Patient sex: M
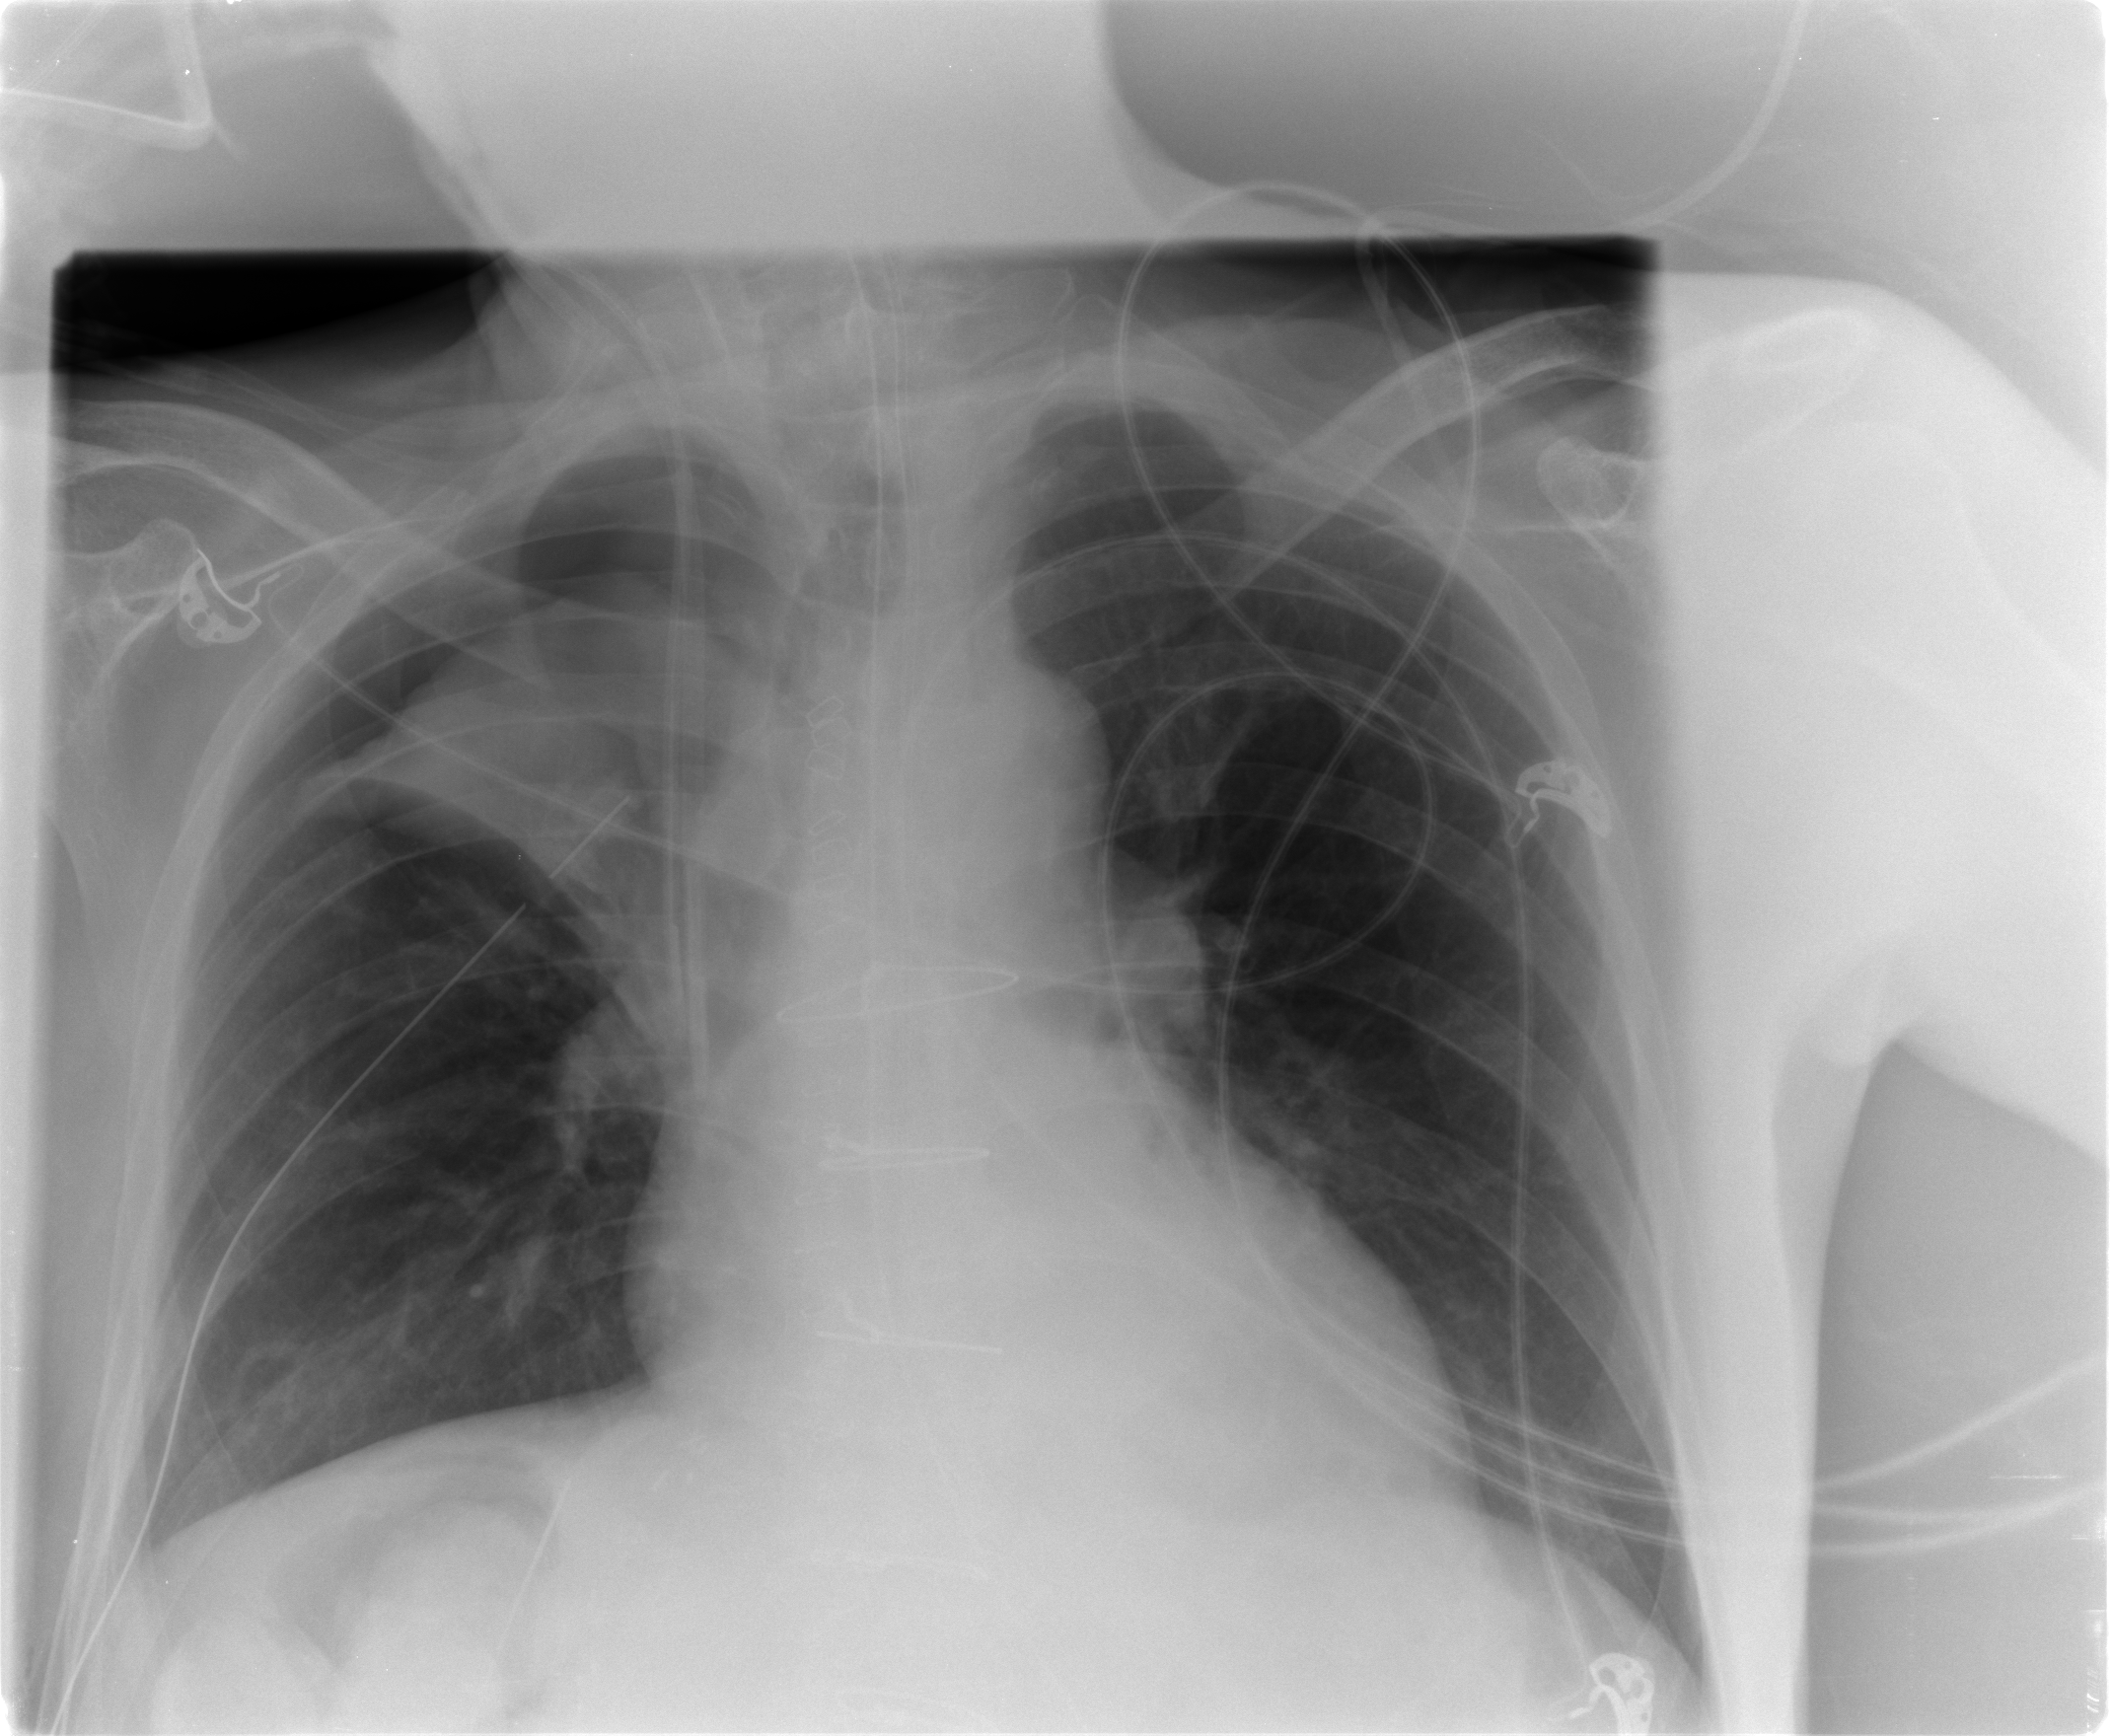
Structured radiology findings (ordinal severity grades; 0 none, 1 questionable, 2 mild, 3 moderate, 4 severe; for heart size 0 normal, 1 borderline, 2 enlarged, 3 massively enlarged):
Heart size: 1
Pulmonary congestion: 1
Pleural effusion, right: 0
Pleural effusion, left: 0
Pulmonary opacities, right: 0
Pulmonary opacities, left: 0
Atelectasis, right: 2
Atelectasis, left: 2